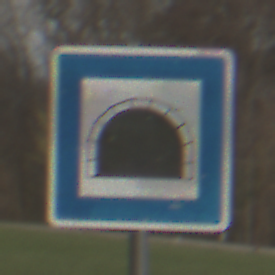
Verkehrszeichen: Tunnel
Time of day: MorningAfternoon
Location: Outdoor (Suburban)
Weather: Overcast
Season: NotSpecified
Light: Natural